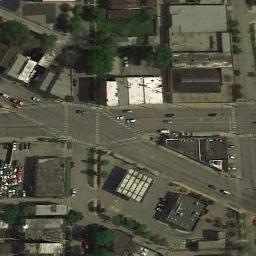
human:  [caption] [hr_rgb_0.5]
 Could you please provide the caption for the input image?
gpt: There are many moving and waiting vehicles on the slanted intersection of the intersection, There are many buildings and some trees around the intersection, And many cars are parked in the open space beside the intersection .

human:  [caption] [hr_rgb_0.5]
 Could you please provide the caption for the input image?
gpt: An intersection with normal traffic is between some buildings .

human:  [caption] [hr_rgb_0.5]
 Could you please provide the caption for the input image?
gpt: There are many buildings beside the intersection .

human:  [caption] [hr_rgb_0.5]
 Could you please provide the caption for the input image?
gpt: There are many cars at the intersection .

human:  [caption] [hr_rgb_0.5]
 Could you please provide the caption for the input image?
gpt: There are some buildings and green trees beside the intersection .